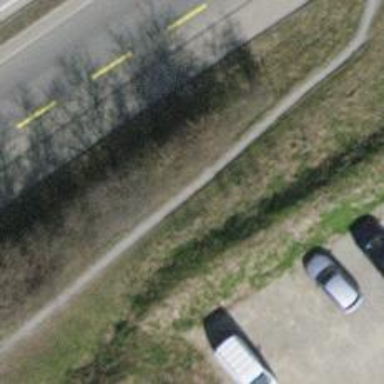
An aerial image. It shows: Dirt footway.